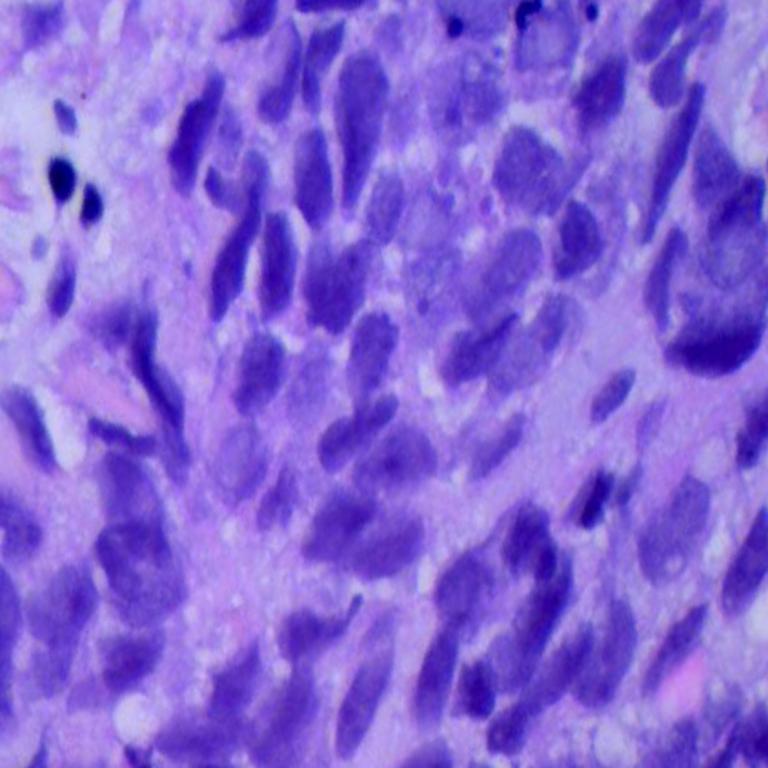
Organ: lung
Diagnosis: squamous carcinomas